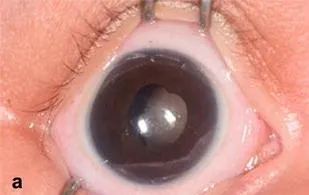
Clinical features of incontinentia pigmenti. A 2-month-old Asian Indian female was found at 6 weeks of age to have leukocoria of the right eye.
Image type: ophthalmic_imaging (slit_lamp_photograph)